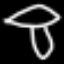
Label: mushroom